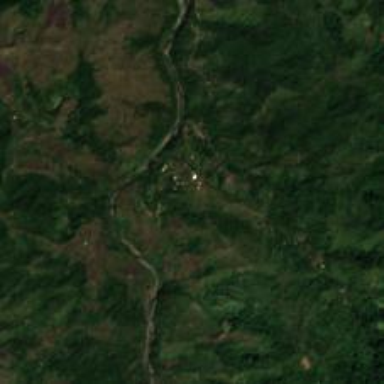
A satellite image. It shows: Small hamlet.